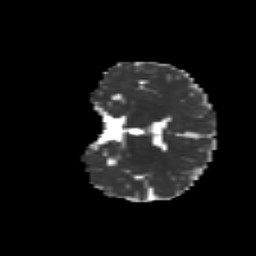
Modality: MD
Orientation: coronal
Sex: male
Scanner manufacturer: siemens
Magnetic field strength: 3 T
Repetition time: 5 s
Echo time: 0.071 s